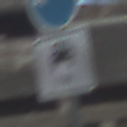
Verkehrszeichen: MehrfachbesetzePersonenkraftwagenFrei
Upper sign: Busssonderstreifen
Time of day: MorningAfternoon
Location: Outdoor (Suburban)
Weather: PartlyCloudy
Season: NotSpecified
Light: Natural